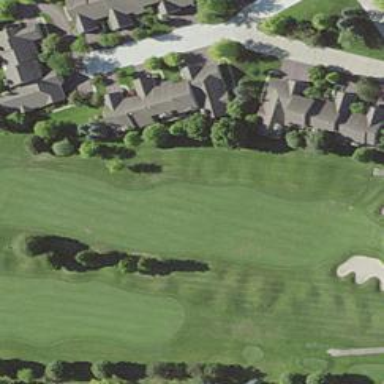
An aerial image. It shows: View of golf hole.